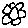
Label: flower